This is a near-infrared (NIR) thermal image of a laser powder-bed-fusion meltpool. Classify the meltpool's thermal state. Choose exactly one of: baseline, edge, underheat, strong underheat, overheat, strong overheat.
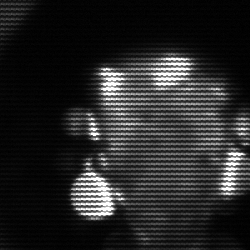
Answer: baseline